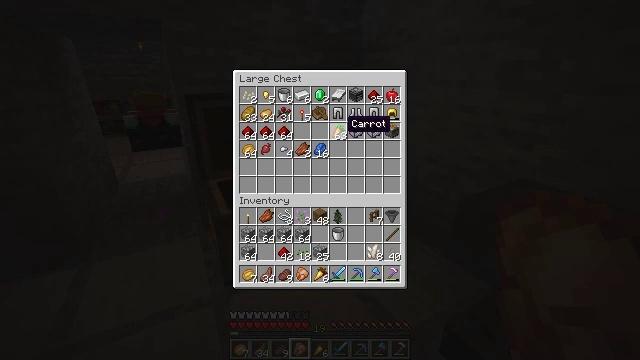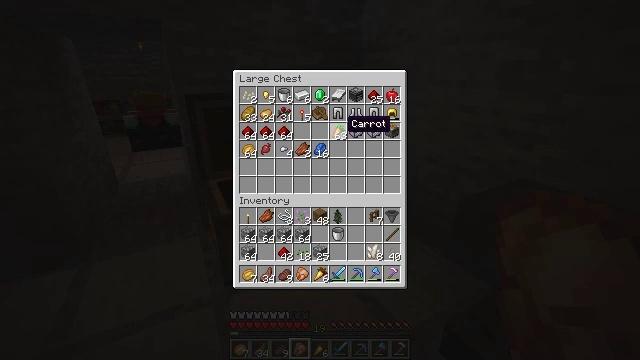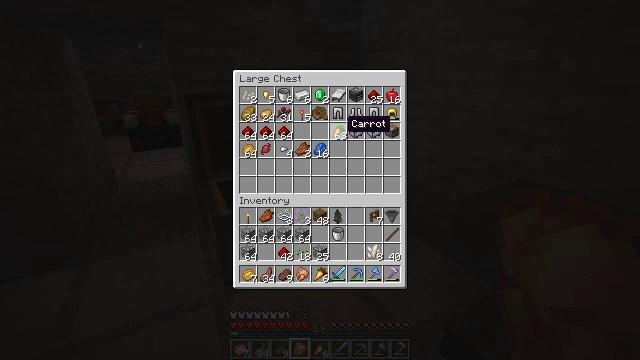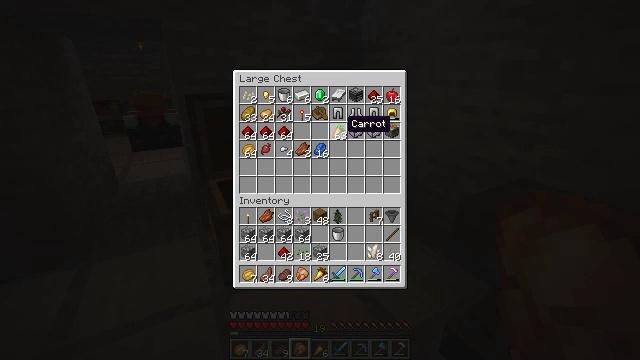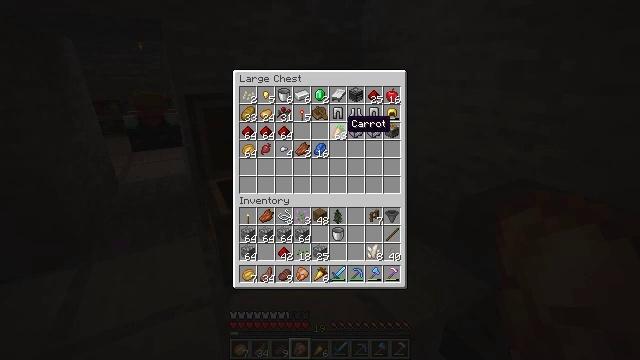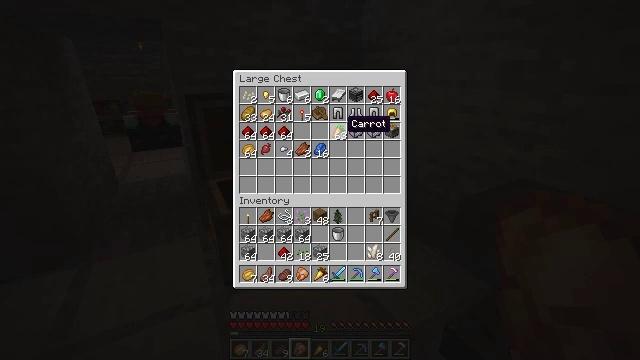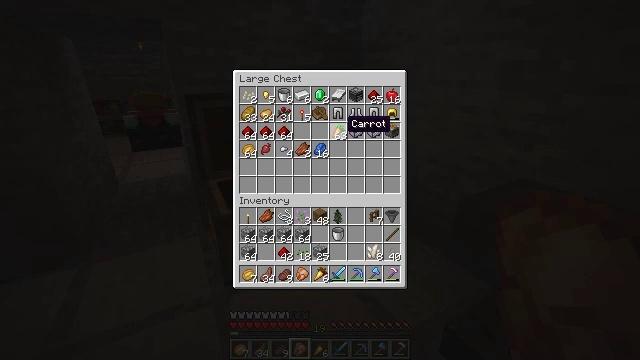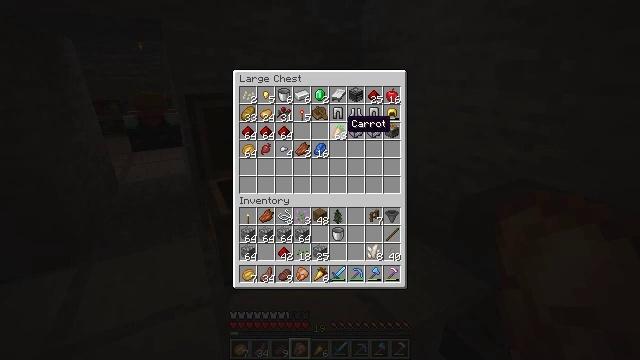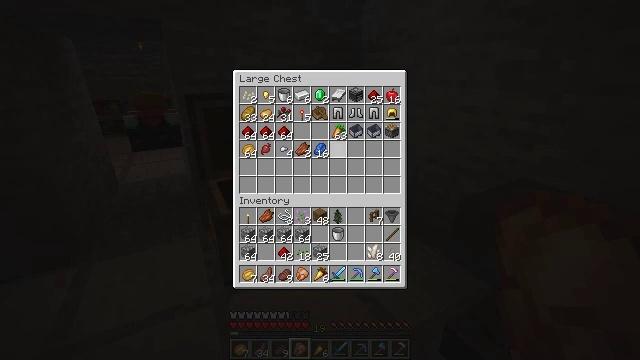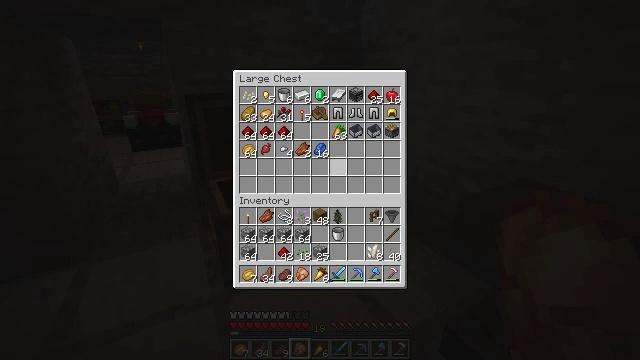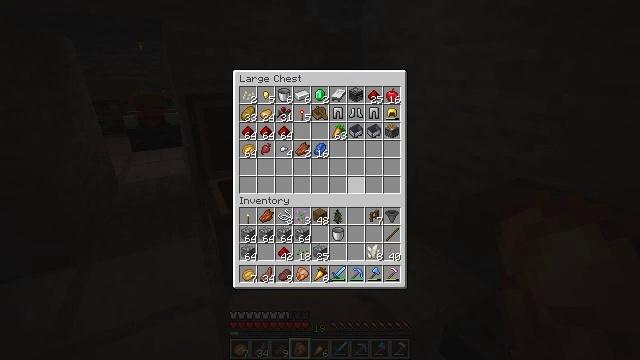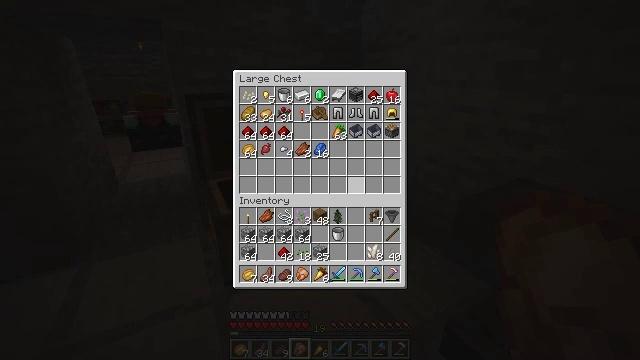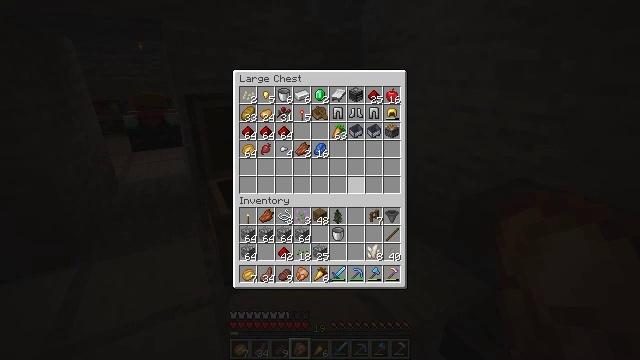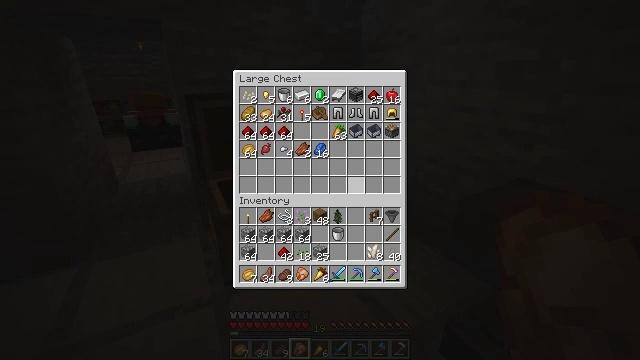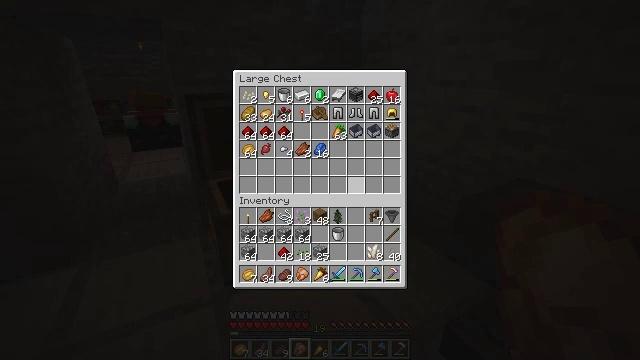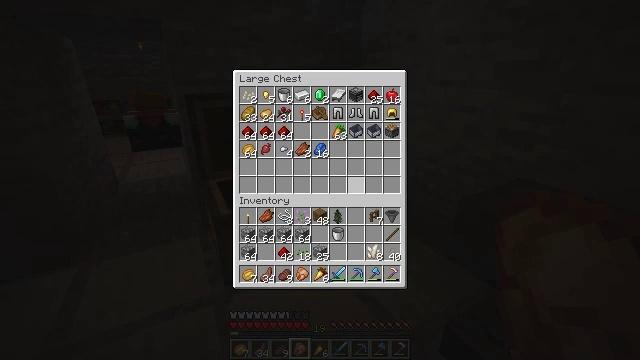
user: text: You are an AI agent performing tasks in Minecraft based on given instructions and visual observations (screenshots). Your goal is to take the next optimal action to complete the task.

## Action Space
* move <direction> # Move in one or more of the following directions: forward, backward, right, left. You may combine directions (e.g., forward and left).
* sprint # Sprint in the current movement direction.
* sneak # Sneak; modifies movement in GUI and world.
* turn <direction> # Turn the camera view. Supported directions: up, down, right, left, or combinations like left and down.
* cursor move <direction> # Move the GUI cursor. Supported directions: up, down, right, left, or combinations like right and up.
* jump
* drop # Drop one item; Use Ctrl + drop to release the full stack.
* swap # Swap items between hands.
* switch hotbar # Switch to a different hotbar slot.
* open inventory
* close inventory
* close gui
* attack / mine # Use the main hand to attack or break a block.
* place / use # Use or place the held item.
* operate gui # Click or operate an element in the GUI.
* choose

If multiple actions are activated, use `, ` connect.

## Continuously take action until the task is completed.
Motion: motion action
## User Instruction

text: Break the mature wheat plants.
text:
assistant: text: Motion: no_op
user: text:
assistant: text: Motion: no_op
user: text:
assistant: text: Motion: no_op
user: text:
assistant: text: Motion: no_op
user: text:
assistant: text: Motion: no_op
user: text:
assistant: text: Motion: no_op
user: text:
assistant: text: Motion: no_op
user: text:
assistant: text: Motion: turn down
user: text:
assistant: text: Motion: turn down
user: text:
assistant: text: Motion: turn down
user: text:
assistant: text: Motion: turn down
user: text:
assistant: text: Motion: no_op
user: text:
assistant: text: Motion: no_op
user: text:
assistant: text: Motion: no_op
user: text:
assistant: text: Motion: no_op
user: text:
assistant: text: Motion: no_op
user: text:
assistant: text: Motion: no_op
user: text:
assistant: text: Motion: no_op
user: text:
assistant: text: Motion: no_op
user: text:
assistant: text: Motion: no_op
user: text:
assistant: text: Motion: no_op
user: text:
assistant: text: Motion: no_op
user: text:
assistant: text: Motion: no_op
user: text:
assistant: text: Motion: no_op
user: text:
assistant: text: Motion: no_op
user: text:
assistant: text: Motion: no_op
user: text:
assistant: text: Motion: no_op
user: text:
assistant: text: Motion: no_op
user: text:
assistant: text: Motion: no_op
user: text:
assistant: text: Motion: no_op